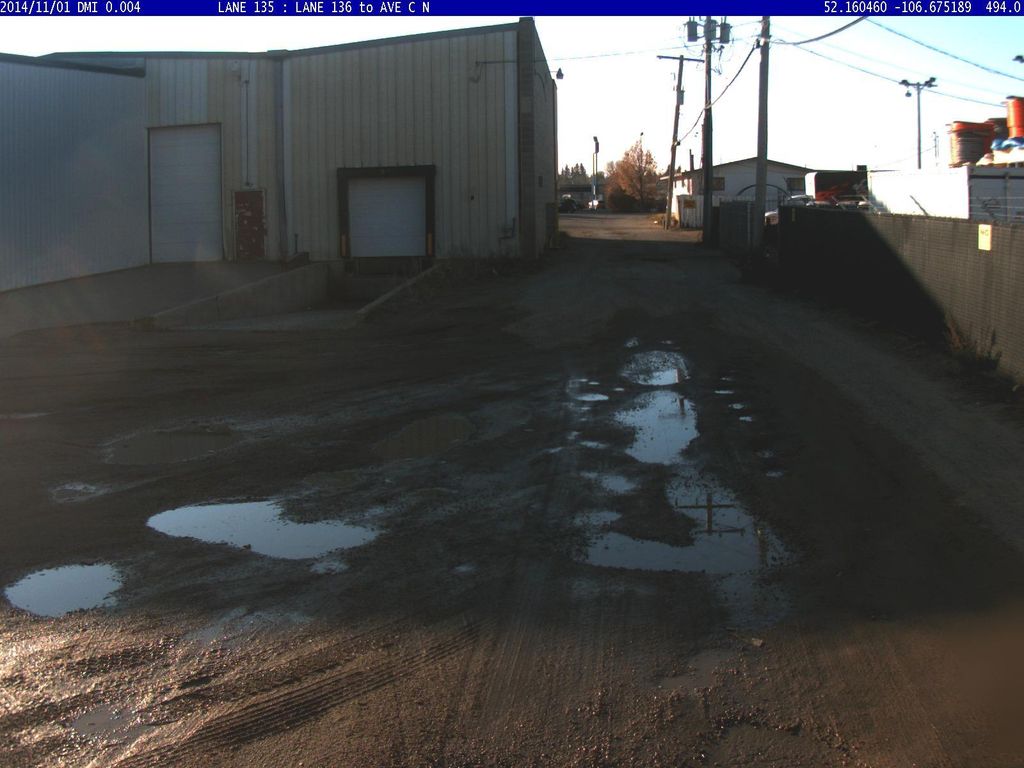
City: saskatoon